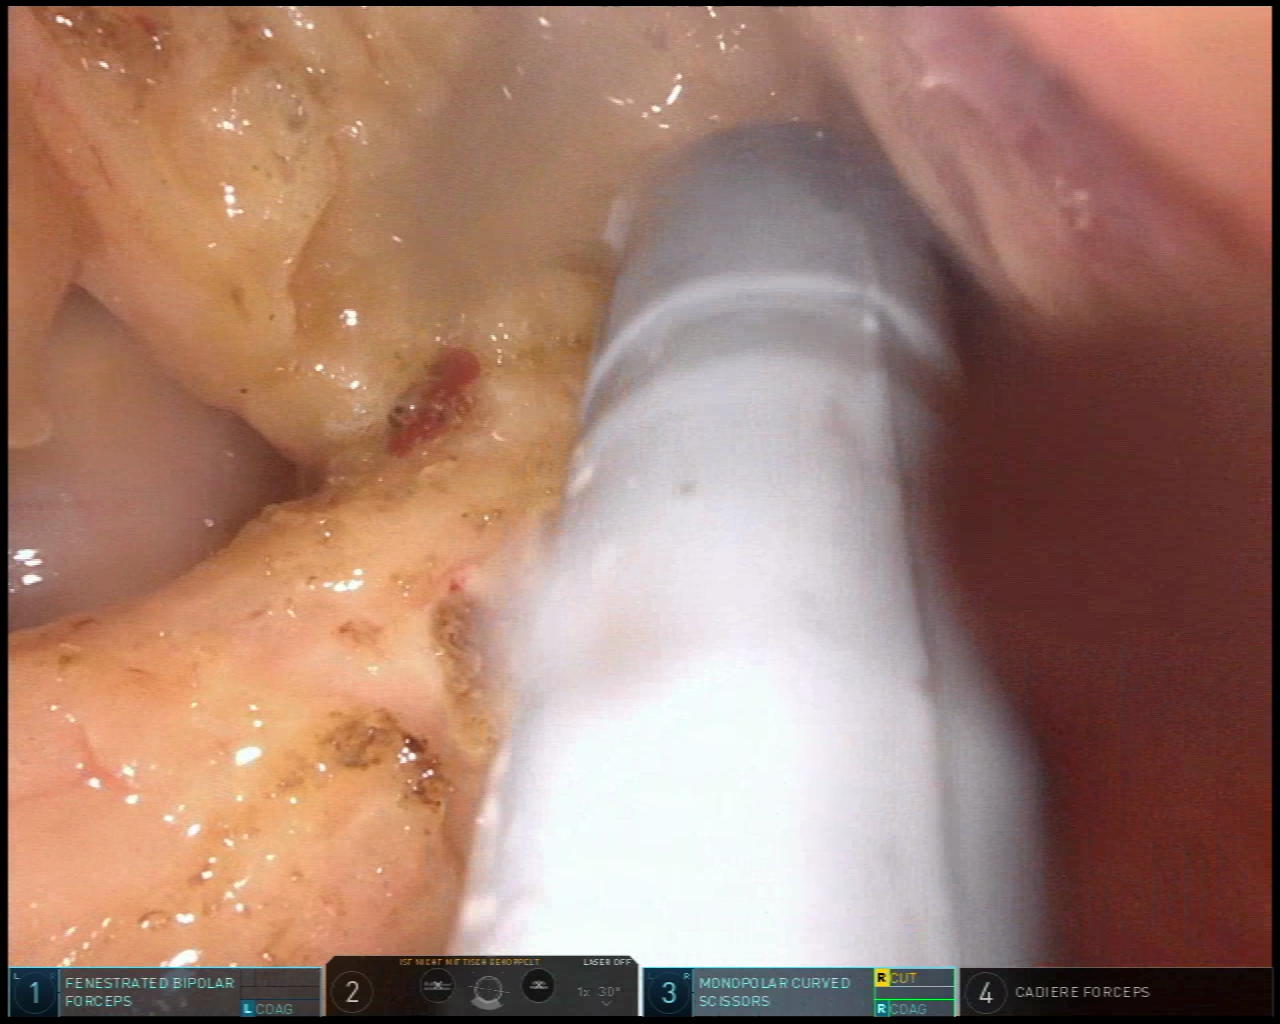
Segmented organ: stomach
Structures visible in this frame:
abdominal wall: no
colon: no
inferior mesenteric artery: no
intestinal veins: no
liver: no
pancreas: yes
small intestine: no
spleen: no
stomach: yes
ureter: no
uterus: no
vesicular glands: no